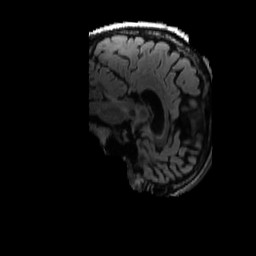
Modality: FLAIR
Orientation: sagittal
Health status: ill
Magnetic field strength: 3 T